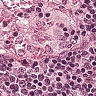
Metastatic tissue present: no